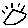
Label: sun